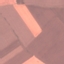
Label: AnnualCrop